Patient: sex F, age 61
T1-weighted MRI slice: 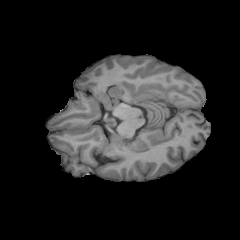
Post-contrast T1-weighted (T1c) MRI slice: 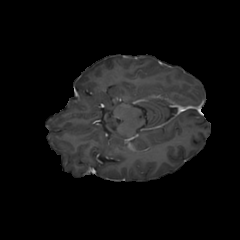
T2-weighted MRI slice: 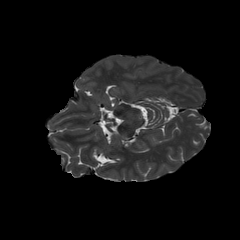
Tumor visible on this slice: no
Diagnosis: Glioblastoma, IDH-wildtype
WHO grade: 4